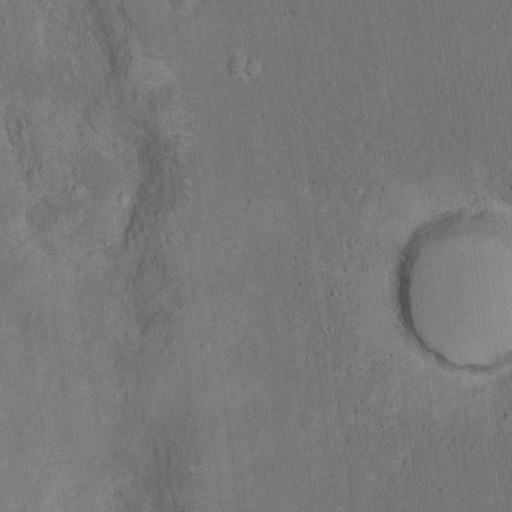
Classes present: Background